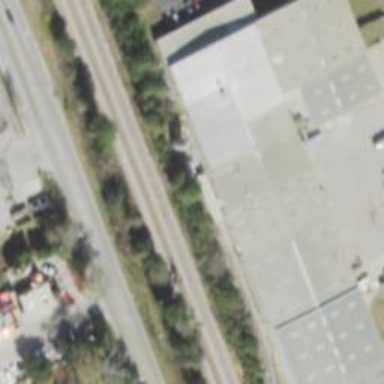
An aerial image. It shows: Loading dock for railways.